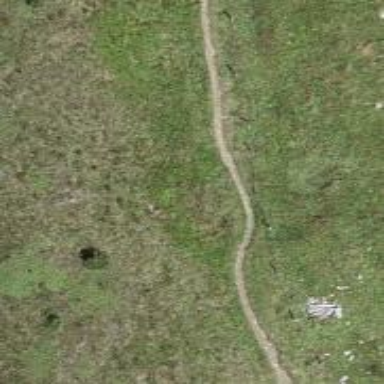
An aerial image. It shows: Ground path.